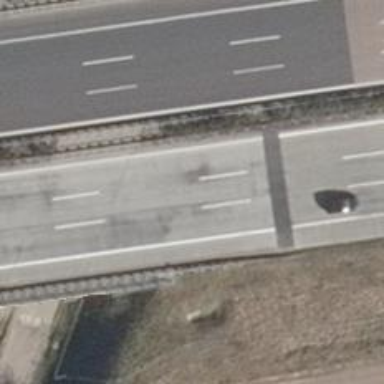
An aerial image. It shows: Motorway bridge with asphalt surface.